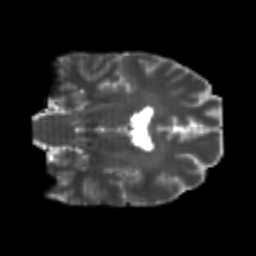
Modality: T2w
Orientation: coronal
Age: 26
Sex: male
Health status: healthy
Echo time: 0.074 s